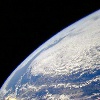
Label: cloud